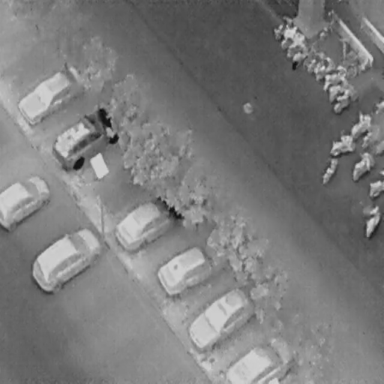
There are eight Cars in the infrared image.